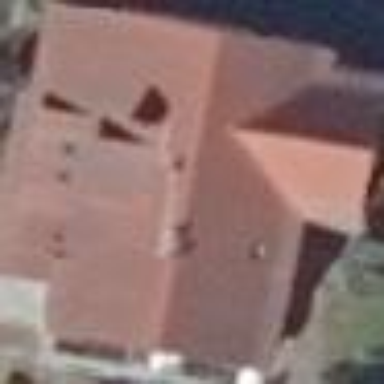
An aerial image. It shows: Detached building with gabled roof covered in red roof tiles.